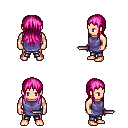
a pixel art fantasy rpg character, male body template, human, light skin, chain tabard jacket, metal pants, pink unkempt hairstyle, dagger, four views (front, back, left, right), 2x2 character sprite sheet, small pixel art, hard edges, no anti-aliasing